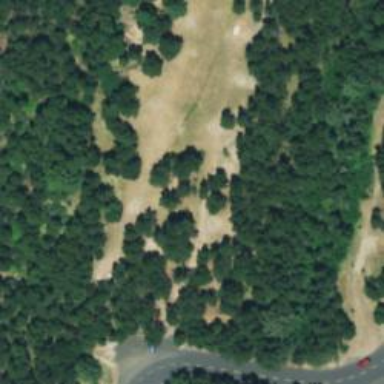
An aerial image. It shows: Disc golf pitch on leisure land.